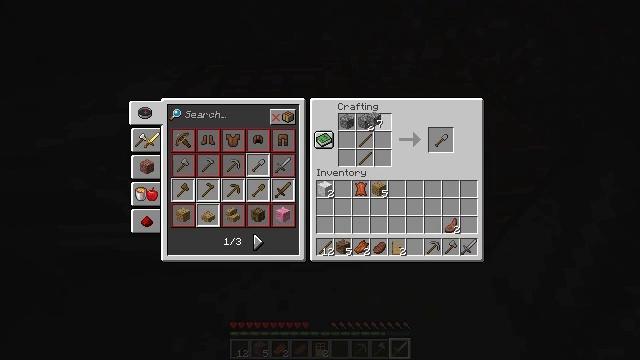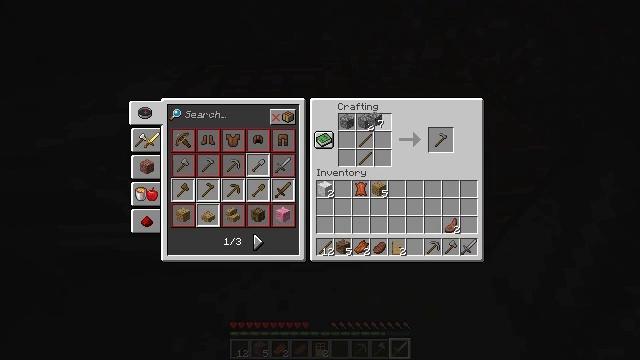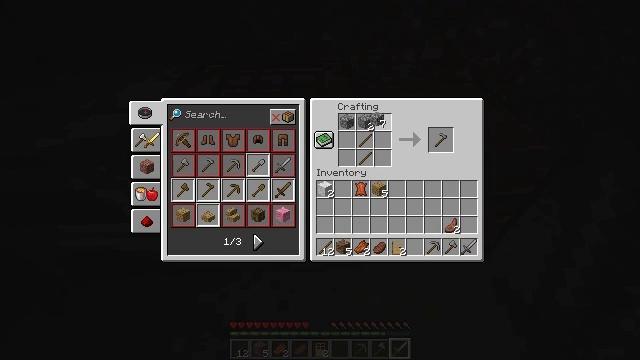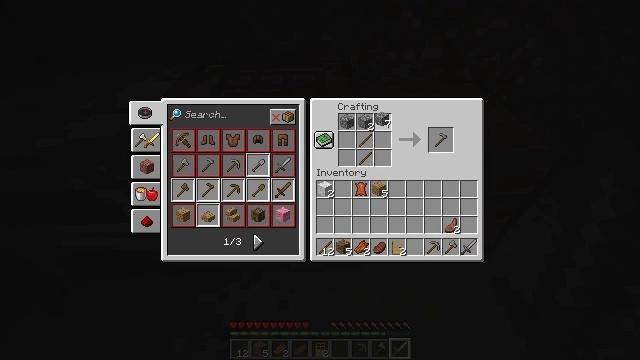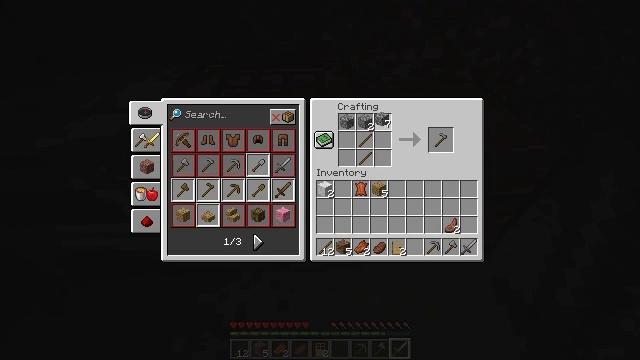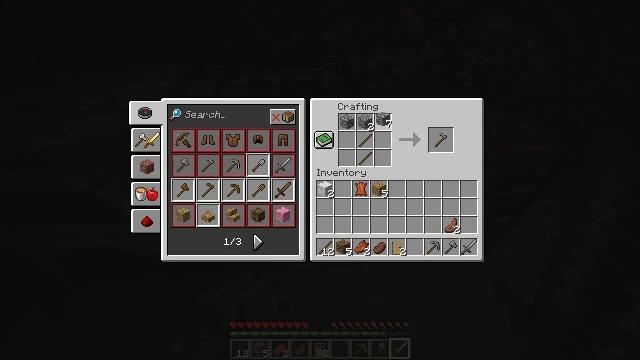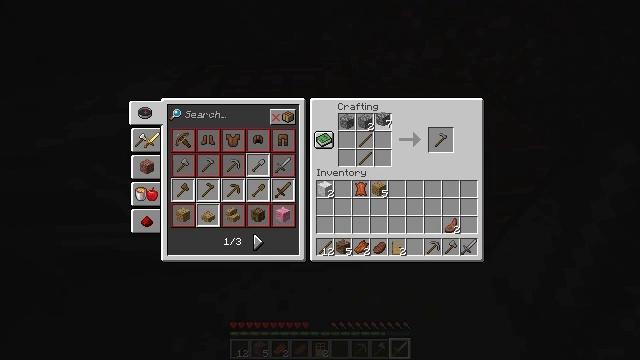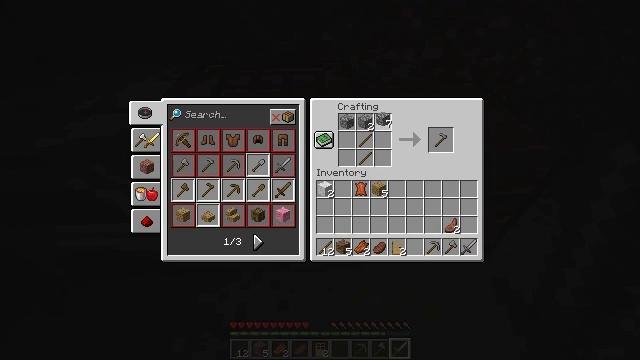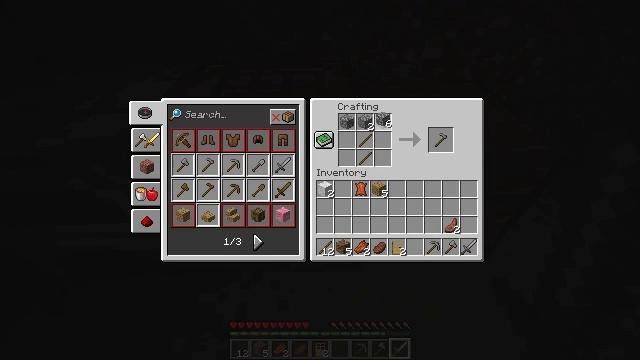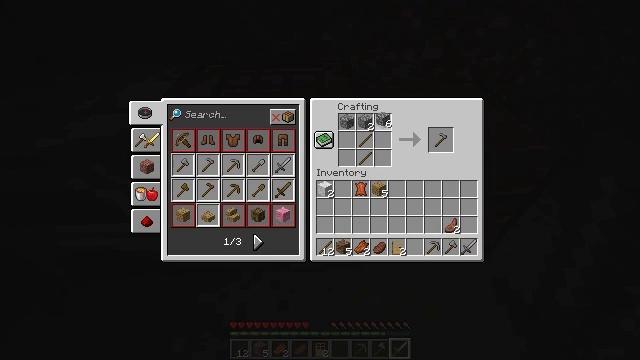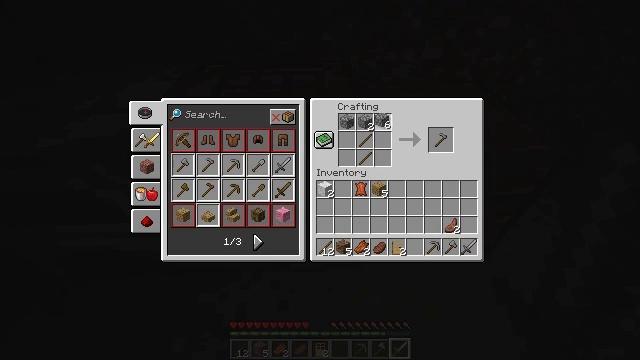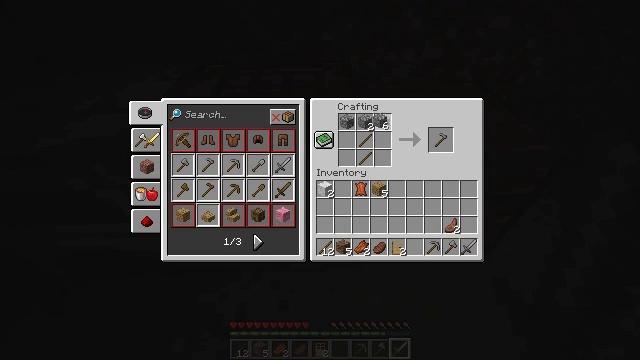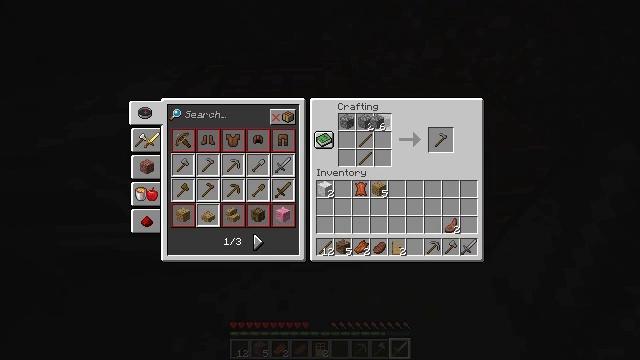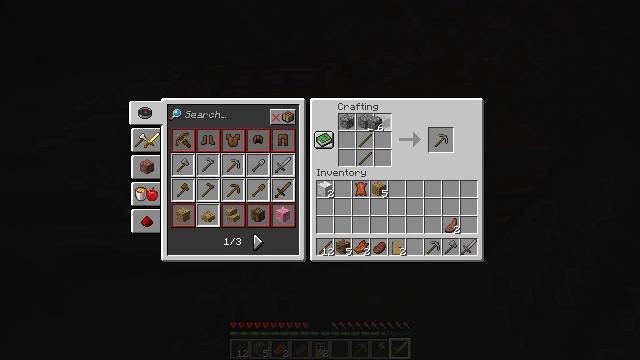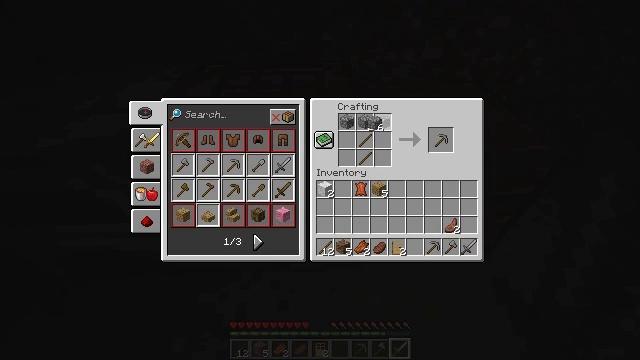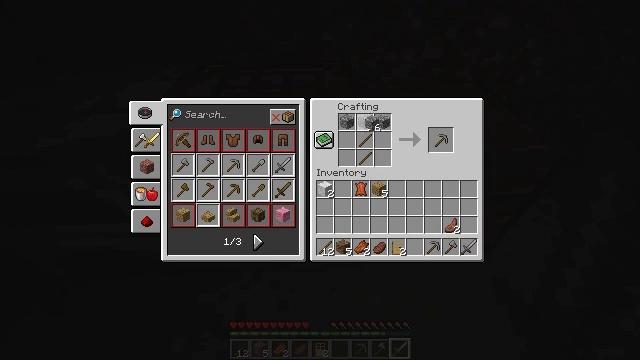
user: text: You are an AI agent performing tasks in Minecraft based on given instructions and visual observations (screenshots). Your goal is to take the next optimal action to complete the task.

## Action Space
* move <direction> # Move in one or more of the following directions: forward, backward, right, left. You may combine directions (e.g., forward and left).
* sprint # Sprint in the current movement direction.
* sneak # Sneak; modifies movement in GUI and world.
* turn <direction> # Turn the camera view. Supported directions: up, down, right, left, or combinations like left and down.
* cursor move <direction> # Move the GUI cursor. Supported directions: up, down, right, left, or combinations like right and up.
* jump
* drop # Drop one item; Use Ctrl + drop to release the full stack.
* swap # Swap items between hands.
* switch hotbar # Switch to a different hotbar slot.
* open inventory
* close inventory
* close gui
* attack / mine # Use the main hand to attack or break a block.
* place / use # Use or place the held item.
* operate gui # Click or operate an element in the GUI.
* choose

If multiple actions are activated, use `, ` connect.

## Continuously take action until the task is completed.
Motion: motion action
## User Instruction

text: Obtain a stone hoe through the crafting process.
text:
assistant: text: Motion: no_op
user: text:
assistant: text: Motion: no_op
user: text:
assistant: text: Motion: no_op
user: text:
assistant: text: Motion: no_op
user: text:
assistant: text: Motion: no_op
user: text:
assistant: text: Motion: choose
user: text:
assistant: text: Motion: choose
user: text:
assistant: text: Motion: no_op
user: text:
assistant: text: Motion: no_op
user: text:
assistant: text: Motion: no_op
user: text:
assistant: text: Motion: no_op
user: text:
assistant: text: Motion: no_op
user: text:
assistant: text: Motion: no_op
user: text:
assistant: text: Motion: no_op
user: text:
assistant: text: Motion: no_op
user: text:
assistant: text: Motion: no_op
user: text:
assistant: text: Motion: no_op
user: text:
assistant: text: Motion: no_op
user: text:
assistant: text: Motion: no_op
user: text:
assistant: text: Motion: no_op
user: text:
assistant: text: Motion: no_op
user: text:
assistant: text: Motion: no_op
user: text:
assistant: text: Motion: no_op
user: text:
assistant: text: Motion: no_op
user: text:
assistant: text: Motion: no_op
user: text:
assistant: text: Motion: no_op
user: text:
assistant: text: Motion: no_op
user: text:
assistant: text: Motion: no_op
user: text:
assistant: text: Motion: no_op
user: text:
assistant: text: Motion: no_op